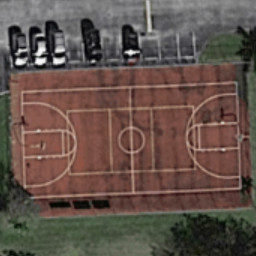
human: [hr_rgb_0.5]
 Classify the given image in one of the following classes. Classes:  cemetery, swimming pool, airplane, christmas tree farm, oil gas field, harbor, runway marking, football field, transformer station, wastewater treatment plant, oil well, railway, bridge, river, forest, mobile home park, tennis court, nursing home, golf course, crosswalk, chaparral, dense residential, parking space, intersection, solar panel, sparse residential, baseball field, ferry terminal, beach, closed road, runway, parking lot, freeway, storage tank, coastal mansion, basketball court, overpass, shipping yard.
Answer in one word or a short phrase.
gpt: basketball court